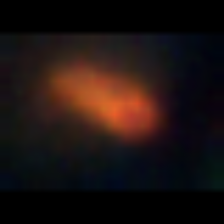
Taxon: NanoPlankton
Group: Other